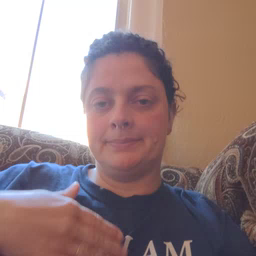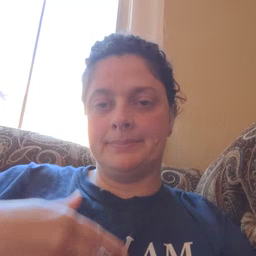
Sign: look